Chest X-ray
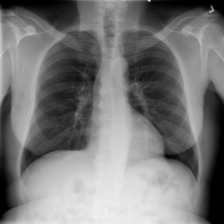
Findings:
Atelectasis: negative
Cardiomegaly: negative
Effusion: negative
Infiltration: positive
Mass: negative
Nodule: negative
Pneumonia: negative
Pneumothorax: negative
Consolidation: negative
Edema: negative
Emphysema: negative
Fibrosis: negative
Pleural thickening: negative
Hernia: negative